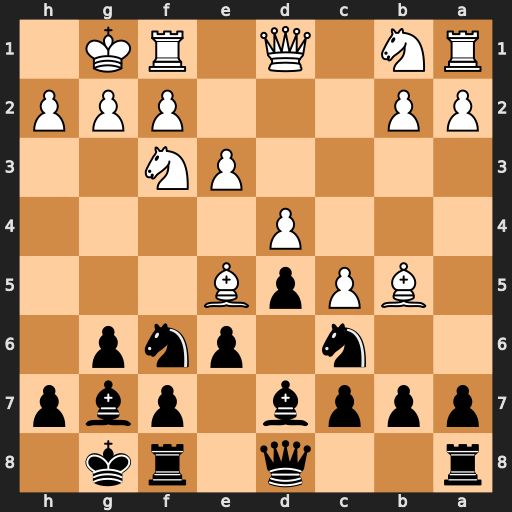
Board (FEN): r2q1rk1/pppb1pbp/2n1pnp1/1BPpB3/3P4/4PN2/PP3PPP/RN1Q1RK1
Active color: b
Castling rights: -
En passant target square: -
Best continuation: Nxe5 dxe5 Bxb5